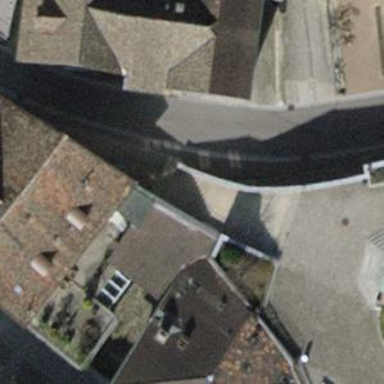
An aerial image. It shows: Road with steps.